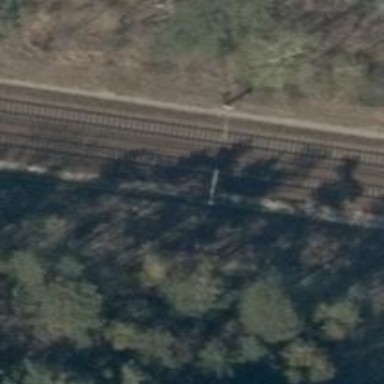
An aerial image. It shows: Railway milestone with catenary mast.